Interaction volume radius: 10 \u00c5
Interaction volume height: 10 \u00c5
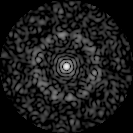
Disorder parameter: 0.8195